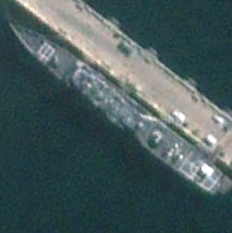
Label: cruiser